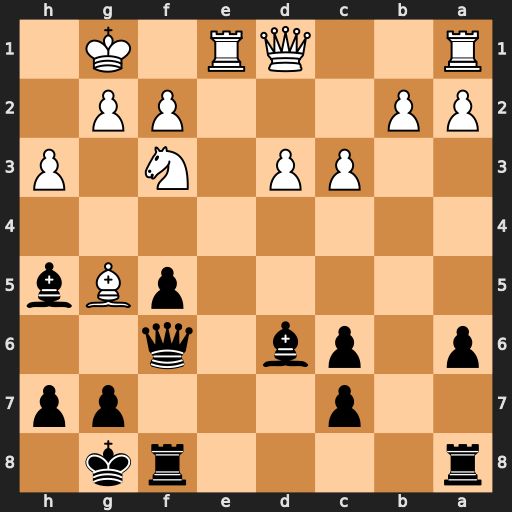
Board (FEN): r4rk1/2p3pp/p1pb1q2/5pBb/8/2PP1N1P/PP3PP1/R2QR1K1
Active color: b
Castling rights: -
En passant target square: -
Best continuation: Bxf3 Qb3+ Bd5 Bxf6 Bxb3